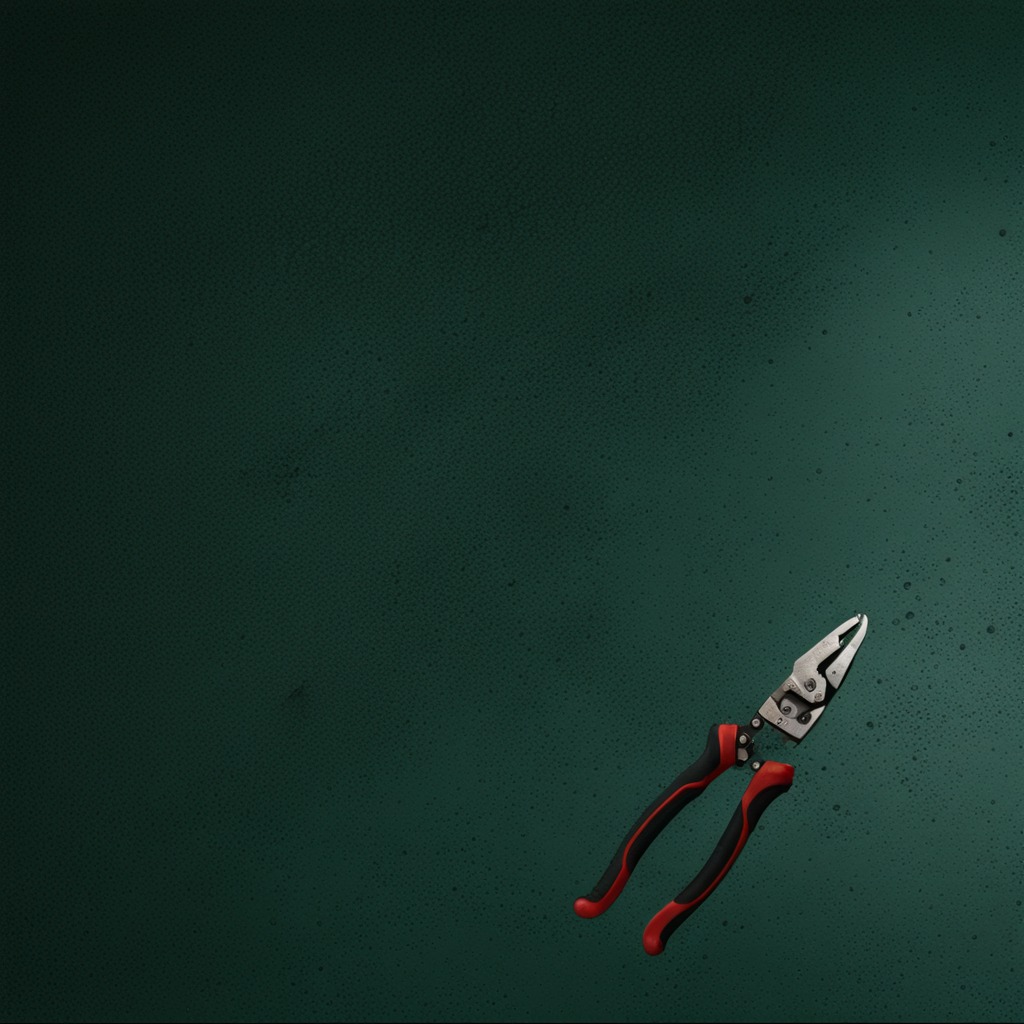
A plier lies on the green rubber mat inside a workshop at night.